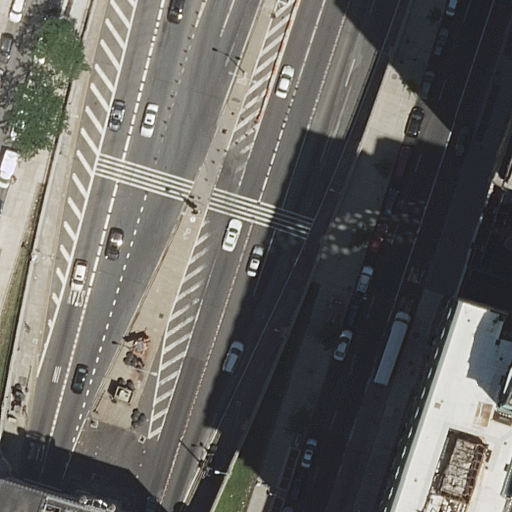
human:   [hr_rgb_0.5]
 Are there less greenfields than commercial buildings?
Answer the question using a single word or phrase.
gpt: no

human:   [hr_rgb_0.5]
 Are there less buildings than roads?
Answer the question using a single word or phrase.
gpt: yes

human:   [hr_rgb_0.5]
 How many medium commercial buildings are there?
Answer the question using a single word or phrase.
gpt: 0

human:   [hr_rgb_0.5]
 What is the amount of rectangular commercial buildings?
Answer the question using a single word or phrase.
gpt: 0

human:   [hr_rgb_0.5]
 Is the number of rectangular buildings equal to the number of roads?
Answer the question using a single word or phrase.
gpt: no

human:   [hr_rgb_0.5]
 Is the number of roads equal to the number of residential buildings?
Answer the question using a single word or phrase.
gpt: no

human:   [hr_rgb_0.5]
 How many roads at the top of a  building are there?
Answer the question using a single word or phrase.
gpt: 14

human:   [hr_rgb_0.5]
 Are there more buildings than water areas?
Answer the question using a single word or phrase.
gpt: yes

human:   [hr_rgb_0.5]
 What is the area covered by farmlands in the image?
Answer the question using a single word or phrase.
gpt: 0m2

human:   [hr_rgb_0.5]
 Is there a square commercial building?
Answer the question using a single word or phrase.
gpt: no

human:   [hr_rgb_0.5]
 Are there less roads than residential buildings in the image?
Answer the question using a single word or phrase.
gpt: no

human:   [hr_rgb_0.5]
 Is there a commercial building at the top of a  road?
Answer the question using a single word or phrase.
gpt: no

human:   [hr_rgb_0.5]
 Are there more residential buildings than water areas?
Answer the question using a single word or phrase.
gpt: yes

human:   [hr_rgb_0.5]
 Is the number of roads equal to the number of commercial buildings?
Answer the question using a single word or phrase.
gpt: no

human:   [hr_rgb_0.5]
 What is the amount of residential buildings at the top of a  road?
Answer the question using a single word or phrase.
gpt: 1

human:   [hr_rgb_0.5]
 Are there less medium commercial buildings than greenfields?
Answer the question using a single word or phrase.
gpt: no

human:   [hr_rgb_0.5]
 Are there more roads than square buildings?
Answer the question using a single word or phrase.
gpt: yes

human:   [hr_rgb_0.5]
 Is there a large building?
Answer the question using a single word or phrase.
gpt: yes

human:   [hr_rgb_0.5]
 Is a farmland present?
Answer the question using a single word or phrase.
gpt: no

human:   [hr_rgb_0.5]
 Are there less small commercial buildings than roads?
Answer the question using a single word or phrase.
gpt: yes

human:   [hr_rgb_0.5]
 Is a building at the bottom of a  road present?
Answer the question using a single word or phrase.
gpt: yes

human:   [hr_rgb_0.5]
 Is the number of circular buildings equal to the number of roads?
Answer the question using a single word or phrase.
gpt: no

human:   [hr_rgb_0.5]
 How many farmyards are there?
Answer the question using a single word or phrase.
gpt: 0

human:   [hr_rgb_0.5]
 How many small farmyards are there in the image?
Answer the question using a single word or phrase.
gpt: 0

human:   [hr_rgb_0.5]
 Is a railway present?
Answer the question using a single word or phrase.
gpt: no

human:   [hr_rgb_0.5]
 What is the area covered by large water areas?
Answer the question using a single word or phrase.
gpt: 0m2

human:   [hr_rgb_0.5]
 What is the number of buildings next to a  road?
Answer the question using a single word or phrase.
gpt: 3

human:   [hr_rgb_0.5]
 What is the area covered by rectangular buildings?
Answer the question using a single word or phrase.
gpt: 1920m2

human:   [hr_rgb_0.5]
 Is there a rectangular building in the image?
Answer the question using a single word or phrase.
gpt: yes

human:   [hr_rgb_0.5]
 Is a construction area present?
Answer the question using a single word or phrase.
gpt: no

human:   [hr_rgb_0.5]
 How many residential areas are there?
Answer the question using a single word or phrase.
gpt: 0

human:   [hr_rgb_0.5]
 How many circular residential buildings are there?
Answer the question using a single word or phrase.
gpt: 0

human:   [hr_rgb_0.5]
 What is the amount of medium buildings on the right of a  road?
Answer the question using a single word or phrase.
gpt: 0

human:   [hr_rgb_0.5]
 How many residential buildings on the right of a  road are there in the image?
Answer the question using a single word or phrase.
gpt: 2

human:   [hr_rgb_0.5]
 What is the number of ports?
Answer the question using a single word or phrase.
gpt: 0

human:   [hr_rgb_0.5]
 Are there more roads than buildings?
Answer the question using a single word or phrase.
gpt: yes